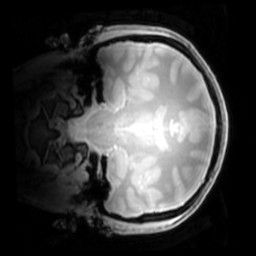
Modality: PDw
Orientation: coronal
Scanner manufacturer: philips
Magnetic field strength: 7 T
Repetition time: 0.008 s
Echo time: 0.001974 s